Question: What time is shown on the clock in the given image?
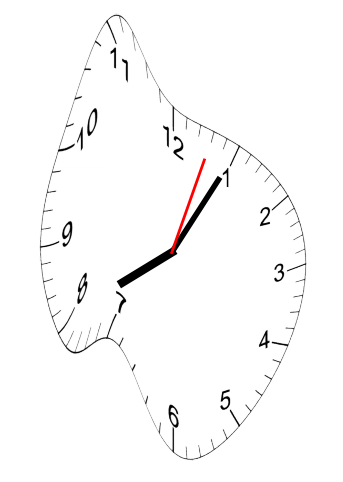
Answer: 08:05:03